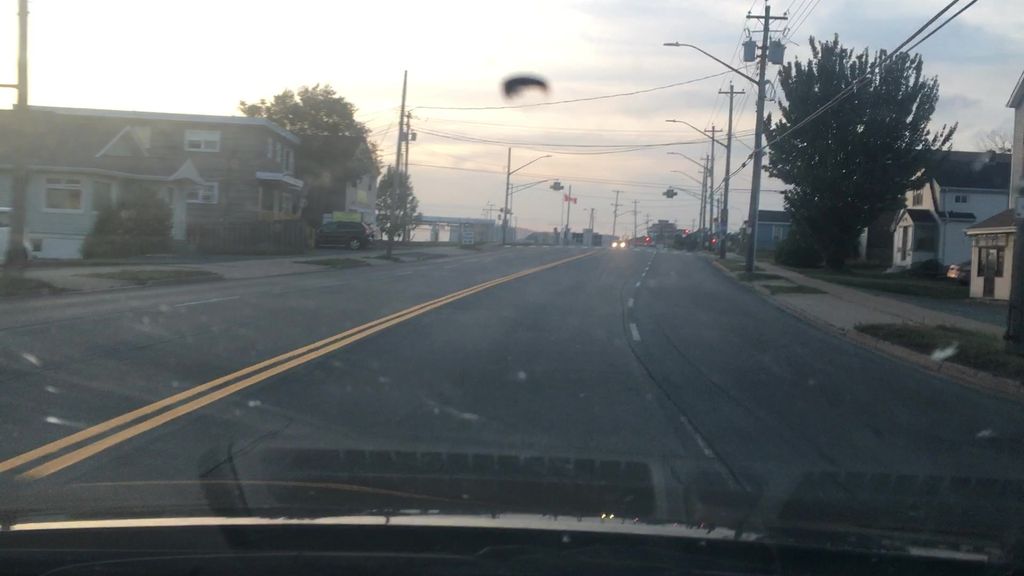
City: halifax